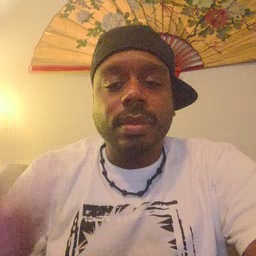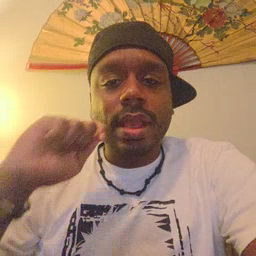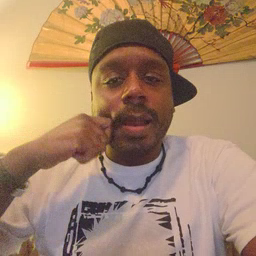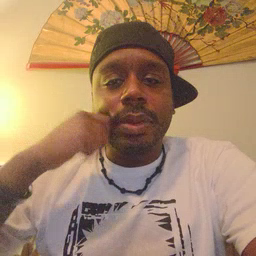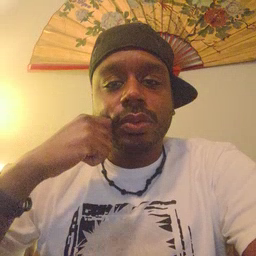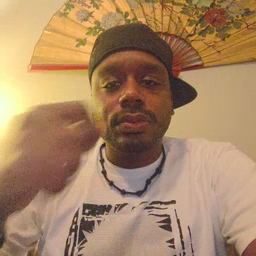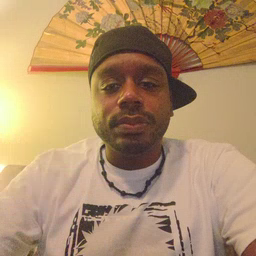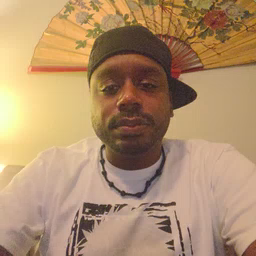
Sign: apple